Question: I'm running into something really weird with my HTML/CSS.
When I reload the page one of my elements ends up positioned where it's supposed to be (centered vertically) and sometimes it ends up out of the viewport (something like 700px above the top of the page).
That the page acts differently on different page loads is only half of the weirdness. If I remove 'body''s 'height: 100%' property and re-add it in the web inspector everything magically fixes itself. ('body' is this element's direct parent.)
My instinct tells me that the answer to the first part of the weirdness is that there's some race condition going on causing things to happen in a different order randomly. But I'm not sure that might be or why it's affecting things.
What could cause removing and re-adding an identical CSS attribute from an element to cause the page layout to change?
I can't reproduce in a jsfiddle unfortunately but here's a gif of this in action:

A new piece of the puzzle. I've discovered that this only happens in Chrome and appears to happen if the page is loaded with an empty hash on the URL.
- <URL>
There was a workaround to trigger a re-flow posted by @Huangism below but there are some caveats (some complications with timing when exactly to trigger a re-flow and also triggering a re-flow on a working page causes a flash of the content).
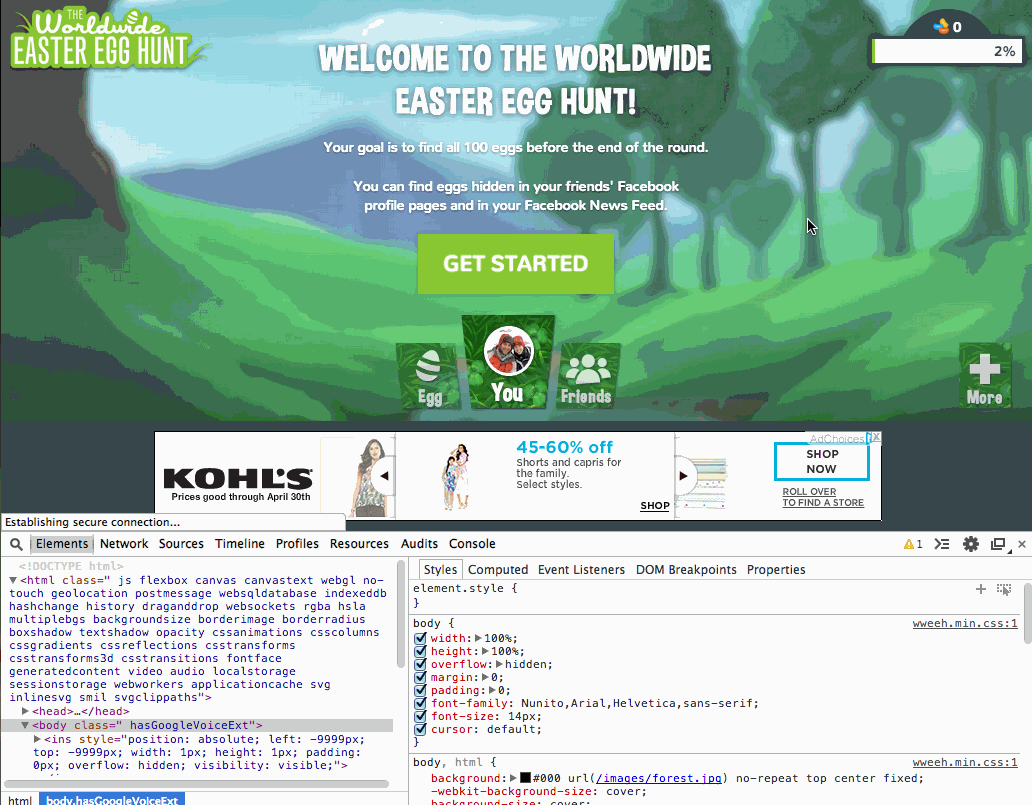
Answer: Good grief this is hacky. Would still love an explanation for exactly what's going on and the proper way to deal with it but...
After figuring out that somehow an empty hash being appended to the URL was part of the issue an acceptable workaround seems to be completely removing an empty hash if present by using the html5 history API.
My code looks something like this:
'''
// when the page is ready...
$(function() {
// if the url ends with a "#" (and the browser supports it...)
if(window.location.href && window.location.href.indexOf('#') == window.location.href.length - 1 && window.history) {
// clear the darn empty hash using the html5 history API
window.history.replaceState({}, '', './');
}
});
'''